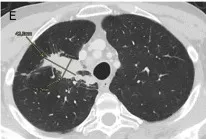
Clinical imaging. For clinical case 2, the CT scan.
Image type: radiology (ct)